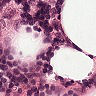
Metastatic tissue present: no